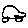
Label: car